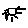
Label: sun